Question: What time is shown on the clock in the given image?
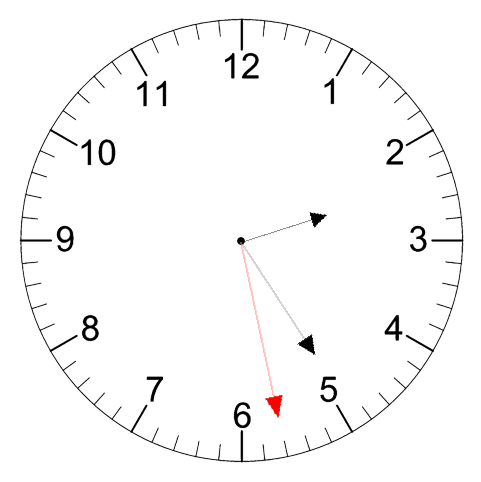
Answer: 02:24:28